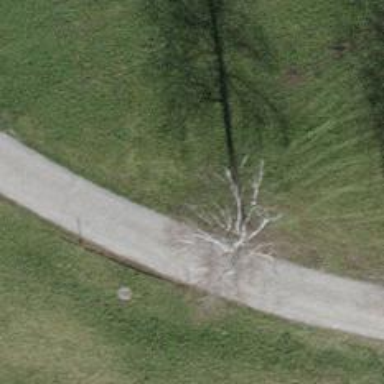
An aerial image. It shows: Broadleaved tree in natural setting.